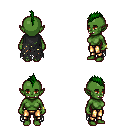
a pixel art fantasy rpg character, female body template, orc, green skin, black tattered cape, gold greaves, green mohawk hairstyle, bracelets, four views (front, back, left, right), 2x2 character sprite sheet, small pixel art, hard edges, no anti-aliasing